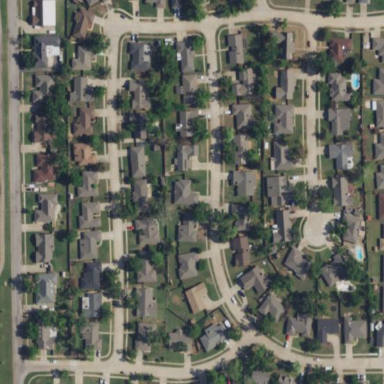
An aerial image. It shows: Residential area within neighborhood.